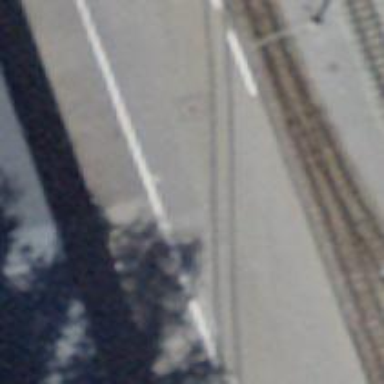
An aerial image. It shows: Railway level crossing.